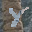
Label: 8